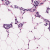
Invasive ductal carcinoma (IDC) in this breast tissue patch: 1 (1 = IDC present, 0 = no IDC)